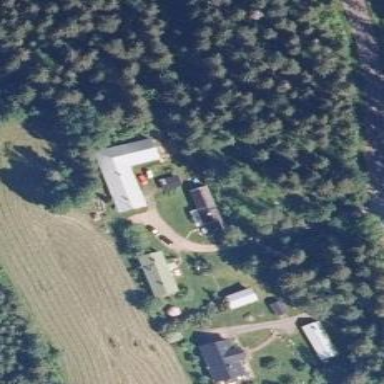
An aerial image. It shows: Farmyard area.